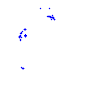
Particle: proton